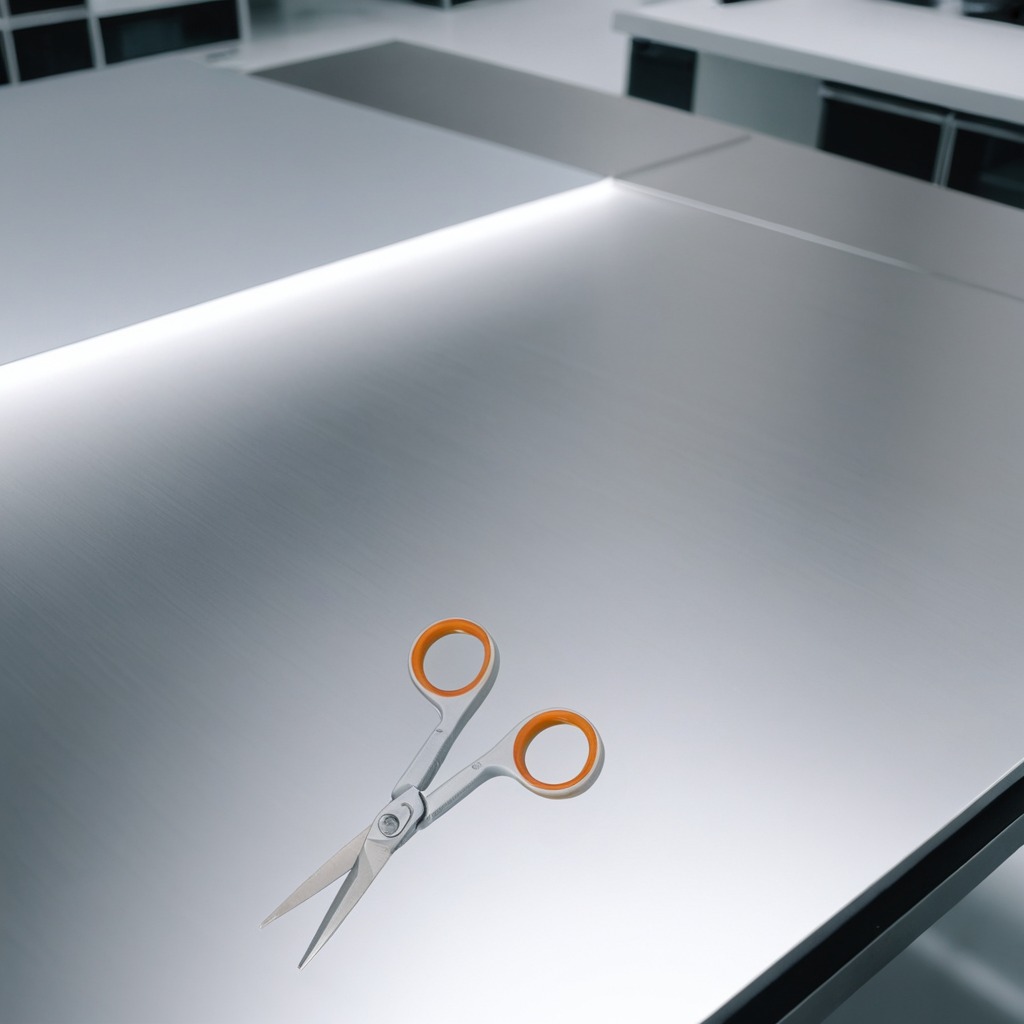
A scissor is lying on the stainless steel table in a high-end prototyping lab.